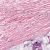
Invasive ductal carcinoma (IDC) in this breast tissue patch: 1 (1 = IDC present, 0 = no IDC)